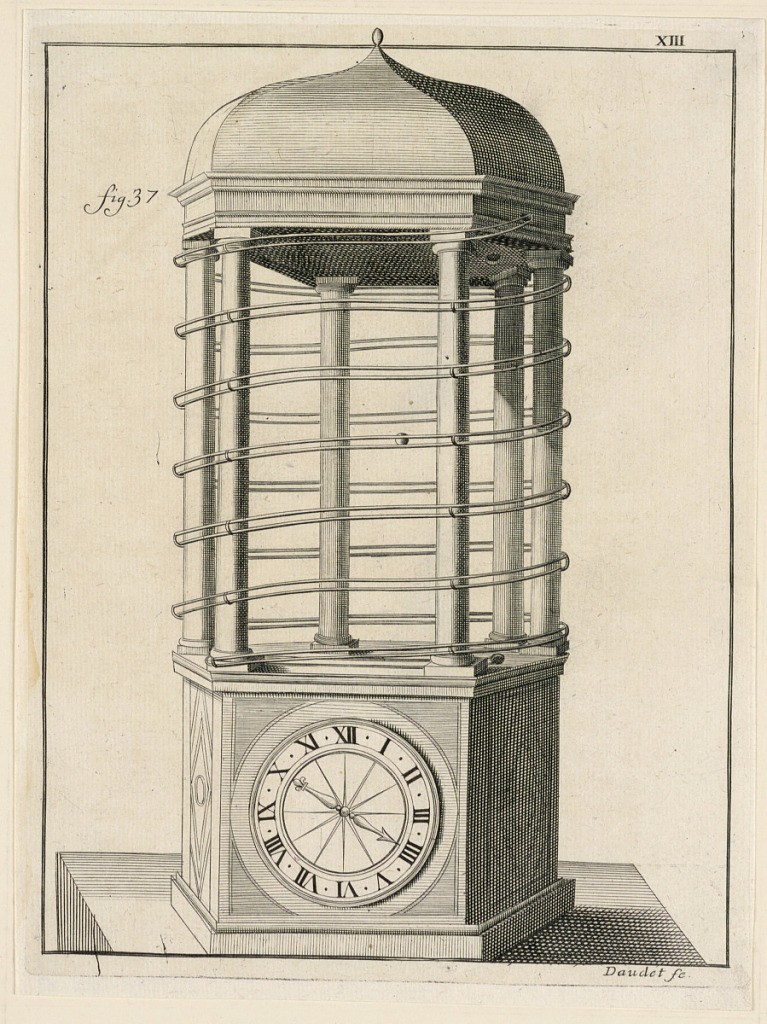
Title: Design For a Clock, pl. XIII from "Recueil d'Ouvrages Curieux de Mathematique et de Mecanique, ou Description du Cabinet"
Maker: Gaspard Grollier de Seviere II, French, 1677 - 1745
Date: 1719
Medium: Engraving on paper
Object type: Print
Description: Design for a clock ???